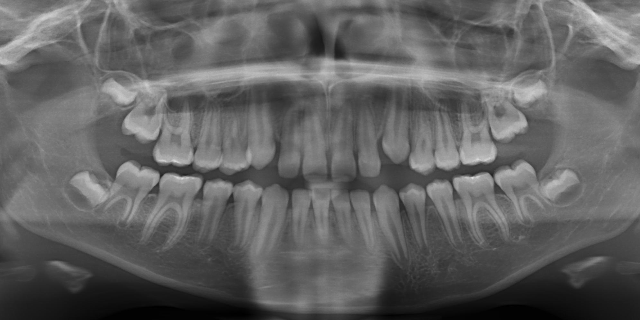
adult